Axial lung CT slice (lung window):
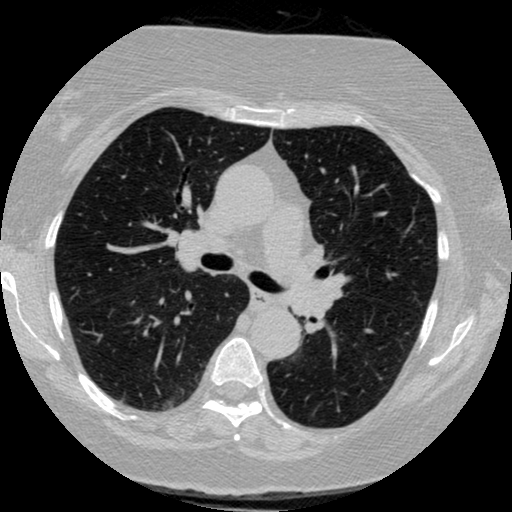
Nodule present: no